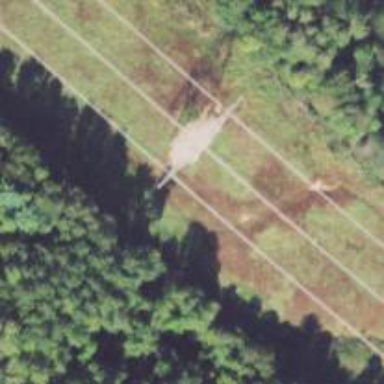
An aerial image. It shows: Lattice structure tower used for power distribution.